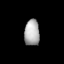
Tissue: lung
Cell type: Epithelial cells
Senescence score: 0.2228
Nuclear area (px): 388
Mean DAPI intensity: 172.32